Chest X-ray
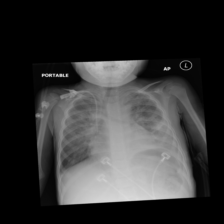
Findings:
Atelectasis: negative
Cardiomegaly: negative
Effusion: negative
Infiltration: positive
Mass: negative
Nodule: negative
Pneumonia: negative
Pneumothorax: negative
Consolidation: negative
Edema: negative
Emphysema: negative
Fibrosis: negative
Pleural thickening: negative
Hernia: negative